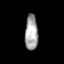
Tissue: prostate
Cell type: Myeloid cells
Senescence score: 0.7187
Nuclear area (px): 445
Mean DAPI intensity: 165.342